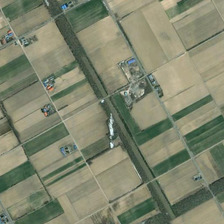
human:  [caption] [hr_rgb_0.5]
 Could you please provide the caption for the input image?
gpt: many pieces of farmlands and several buildings are together .

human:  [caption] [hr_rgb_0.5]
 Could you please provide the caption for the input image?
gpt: many pieces of farmlands and several buildings are together .

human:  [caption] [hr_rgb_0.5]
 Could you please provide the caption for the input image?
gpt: many pieces of farmlands and several buildings are together .

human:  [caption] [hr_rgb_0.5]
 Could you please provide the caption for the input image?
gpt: many pieces of farmlands and several buildings are together .

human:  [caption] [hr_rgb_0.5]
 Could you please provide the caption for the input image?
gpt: many pieces of farmlands and several buildings are together .